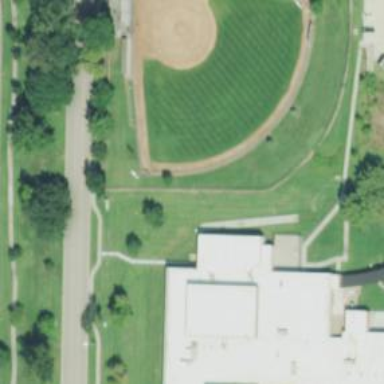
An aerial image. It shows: Softball pitch for leisure sports.